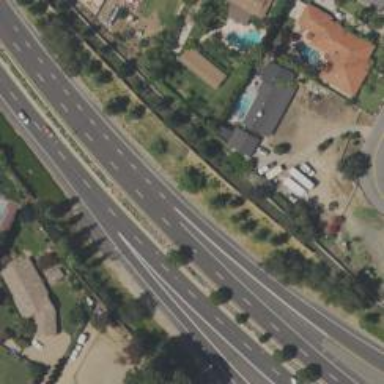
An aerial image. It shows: Motorroad with trunk link.